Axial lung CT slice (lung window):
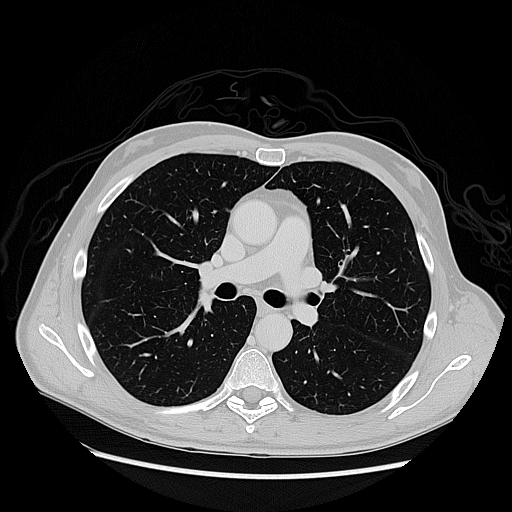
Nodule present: no